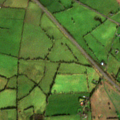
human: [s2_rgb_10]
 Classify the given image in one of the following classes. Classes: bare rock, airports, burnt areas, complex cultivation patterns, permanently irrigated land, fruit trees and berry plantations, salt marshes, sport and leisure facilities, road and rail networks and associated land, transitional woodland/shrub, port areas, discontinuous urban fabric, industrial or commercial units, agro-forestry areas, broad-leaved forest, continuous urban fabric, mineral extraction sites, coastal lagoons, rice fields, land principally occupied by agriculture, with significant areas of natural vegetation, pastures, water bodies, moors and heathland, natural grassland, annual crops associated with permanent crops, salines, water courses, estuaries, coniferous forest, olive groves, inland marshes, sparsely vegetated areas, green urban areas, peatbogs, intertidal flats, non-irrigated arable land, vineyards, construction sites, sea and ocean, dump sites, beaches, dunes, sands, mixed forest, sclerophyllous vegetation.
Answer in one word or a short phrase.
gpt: pastures